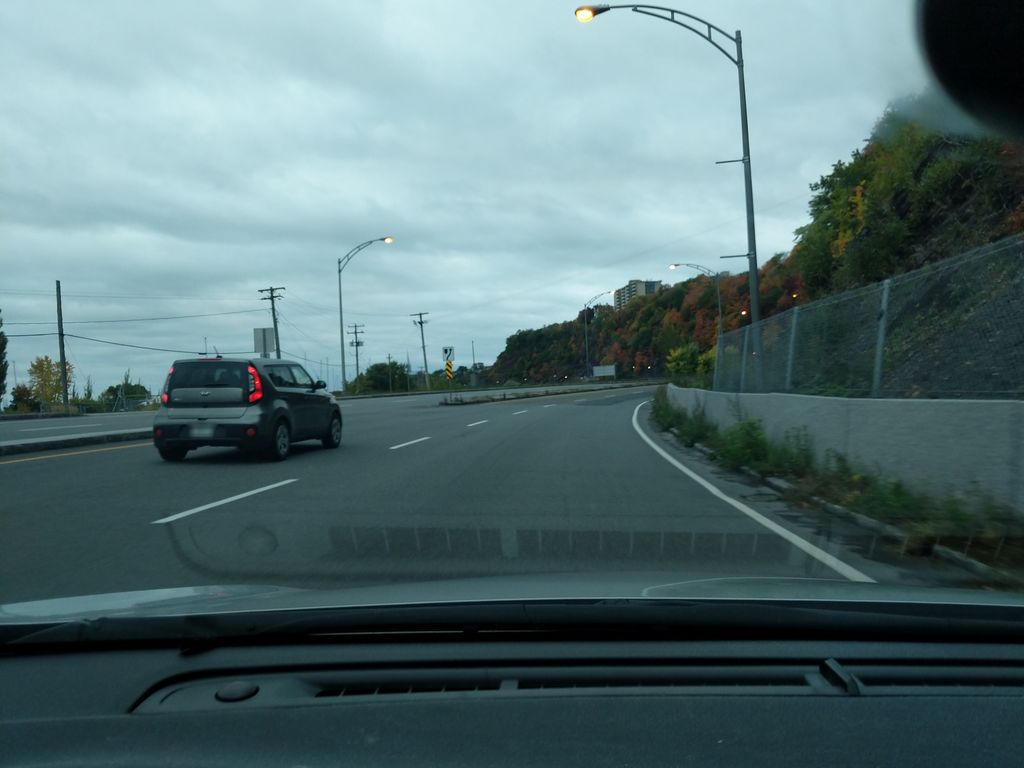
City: quebec_city